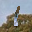
Label: 1